Question: Do you have any idea how this 2D effect could be done any other way than using GLSL shader? Such a glowing effect, could be done with textures, but then how to do such a dynamic bubble around them?
In this case, each object in the bubble goes to some destination. Then their positions I send to the vertex shader and then to fragment shader. In fragment shader there will be some calculations to achieve this effect. I draw shader on background texture of size 1280x720.
The problem is that it is very slow. I originally wanted to use it on mobile phones, but i think it is without chance. A further problem is that from the vertex to fragment i can not send a lot of positions (in this case 30 positions). When shader compile with more positions it reports "Not enough space for Defined varyings".
To render I use Libgdx framework.
Any help is welcome. Even for achieving a similar effect.
I attach the picture here on how it should look like. And shader code.

Vertex:
'''
attribute vec4 a_position;
uniform mat4 u_worldView;
uniform float u_xPos[30];
uniform float u_yPos[30];
uniform float u_size;
varying float xPos[30];
varying float yPos[30];
varying float size;
void main()
{
gl_Position = u_worldView * a_position;
size = u_size;
int NN = int(u_size);
for(int i=0; i<NN; ++i){
xPos[i] = u_xPos[i];
yPos[i] = u_yPos[i];
}
'''
Fragment:
'''
varying float xPos[30];
varying float yPos[30];
varying float size;
void main( void ) {
float rad = 4.0;
float dist = 0.0;
vec2 pos = vec2(0.0,0.0);
vec3 color = vec3(0.1);
vec2 pixel = gl_FragCoord.xy;
vec3 c = vec3(0.53, 0.05, 0.1);
float xx[30]= xPos;
float yy[30]= yPos;
int NN = int(size);
for(int i=0; i<NN; ++i){
pos = vec2(xx[i] , yy[i]) - pixel;
dist += rad / length(pos);
}
color = c.yzx*dist;
gl_FragColor = vec4(color, 1.0);
}
'''
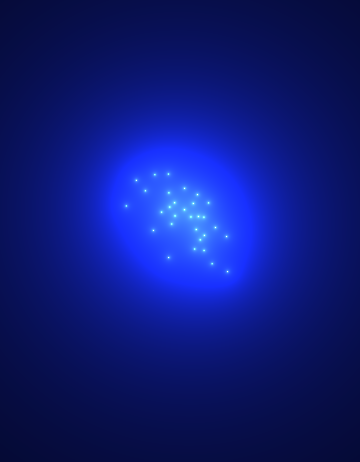
Answer: Without GLSL that will be very tricky, but if the problem is that it's too slow perhaps the following approach helps:
1. Render a large white blurred circle (premade) additively for each spark Optionally apply a blur shader to make it more smooth, might not be needed
2. Use result as a mask, render blue hues depending on the value dark-gray to gray becomes dark-blue to bright-blue gray to white becomes bright-blue to saturated-blue
3. Render each spark additively on top